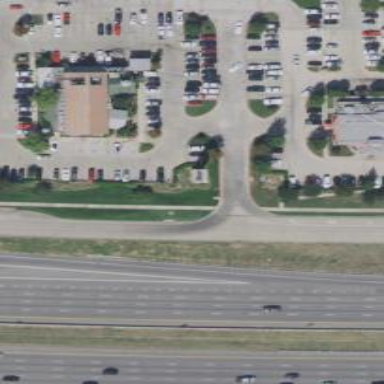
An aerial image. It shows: Secondary road with frontage road alongside.